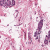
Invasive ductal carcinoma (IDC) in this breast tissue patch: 0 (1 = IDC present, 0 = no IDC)